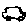
Label: car